Question: I am creating RESTful services for several database entities based on a modified version of the <URL>. Some of these entities have associated lookup tables, such as depicted below:

I have decided to use the repository pattern to provide a clean separation between data persistance / retrieval; however, I am not sure how lookups ( as opposed to entities ) should be represented in the repository.
Should lookups get their own repository interface, "share" one with the associated entity, or should there be a generic ILookupRepository interface?
For the moment, these lookups are read-only; however, there will be a time where we may want to edit the lookups via services.
'''
Option 1:
ISpaceRepository.GetSpaceCategoryById(string id);
Option 2:
ISpaceCategoryRepository.GetById(string id);
Option 3:
ILookupRepository.GetSpaceCategoryById(string id);
'''
Incidentally, this question is related to another one regarding <URL>.
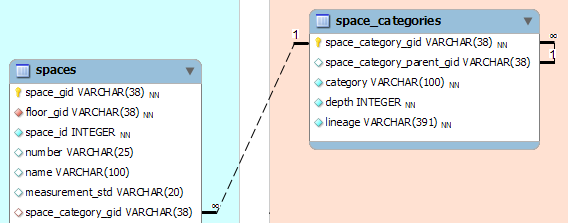
Answer: No. Repositories should represent domain model concepts, not entity level concepts, and certainly not database level. Think about all the things you would want to do with a given component of your domain, for example, Spaces.
One of the things that you'll want to do, is GetSpaceCategories(). This should definitely be included in the Spaces repository, as anyone dealing with Spaces will want access to the Space categories without having to instantiate some other repository.
A generic repository would be fairly counter-productive I would think. Treating a repository like a utility class would virtually guarantee that any moderately complex operation would have to instantiate both repositories.